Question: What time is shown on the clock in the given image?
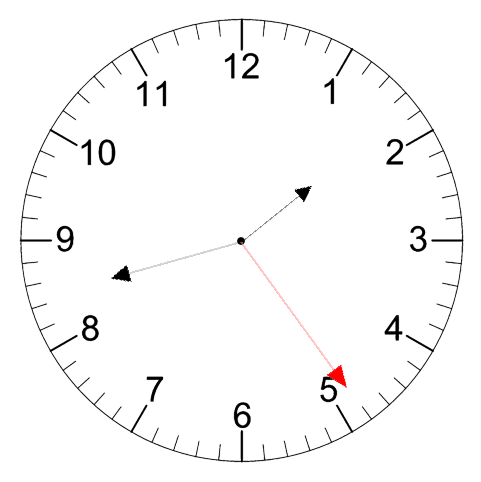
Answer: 01:42:24